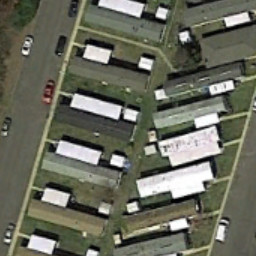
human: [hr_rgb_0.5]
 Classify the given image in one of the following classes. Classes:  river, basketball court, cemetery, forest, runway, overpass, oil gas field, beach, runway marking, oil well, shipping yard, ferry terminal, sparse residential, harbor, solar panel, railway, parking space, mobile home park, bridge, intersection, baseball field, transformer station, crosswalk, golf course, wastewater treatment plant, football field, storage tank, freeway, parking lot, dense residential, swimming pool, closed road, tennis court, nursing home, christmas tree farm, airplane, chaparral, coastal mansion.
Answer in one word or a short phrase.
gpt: mobile home park